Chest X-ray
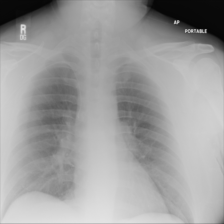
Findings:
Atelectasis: negative
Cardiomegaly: negative
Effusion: negative
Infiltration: negative
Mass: negative
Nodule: negative
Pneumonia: negative
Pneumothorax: negative
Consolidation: negative
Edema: negative
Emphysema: negative
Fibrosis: negative
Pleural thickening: negative
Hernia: negative